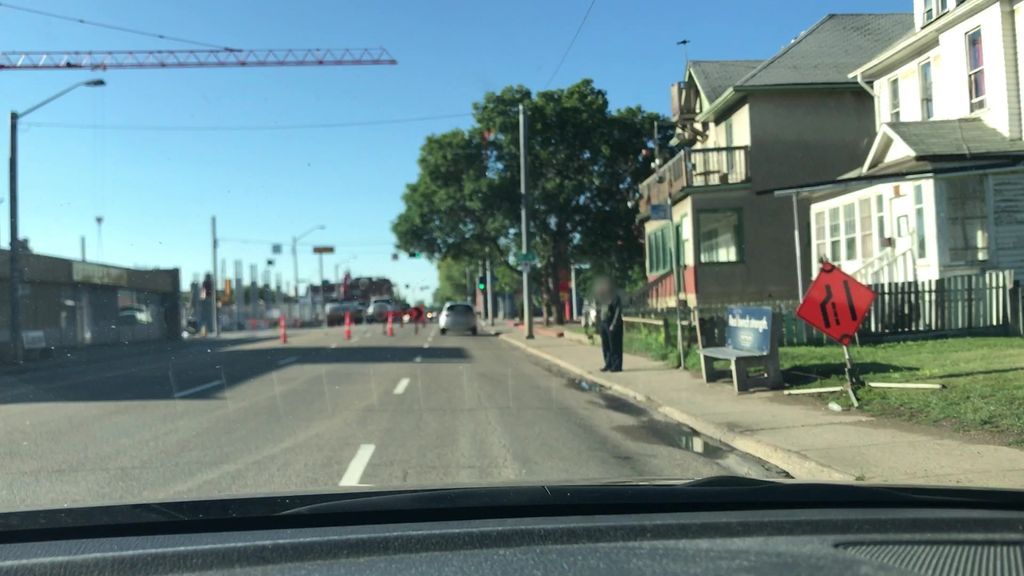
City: edmonton